Field crop: tomato
Growth stage: 1
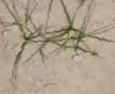
Species: cyperus